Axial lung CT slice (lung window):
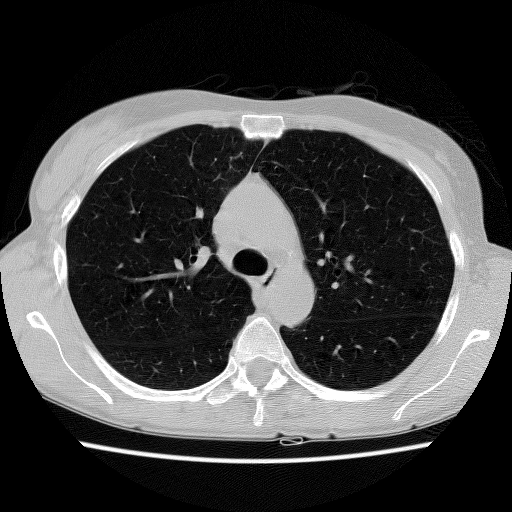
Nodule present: no